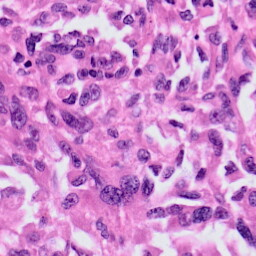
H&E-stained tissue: Skin